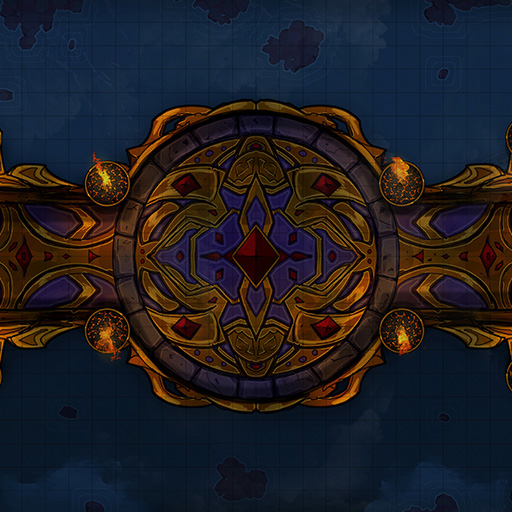
A D&D Grid Map water background large bridge ornate (Ornamental Bridge Map)